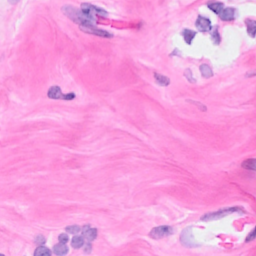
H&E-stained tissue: Breast